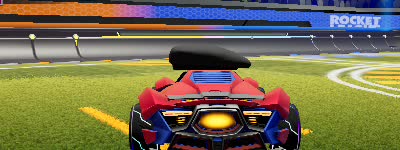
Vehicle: werewolf